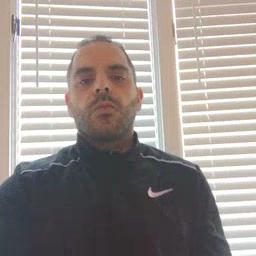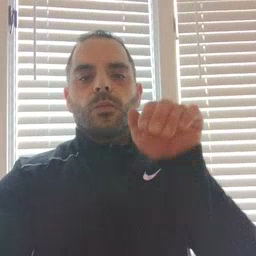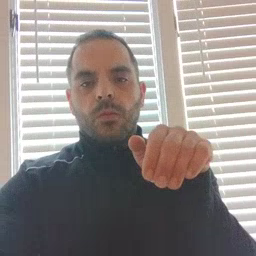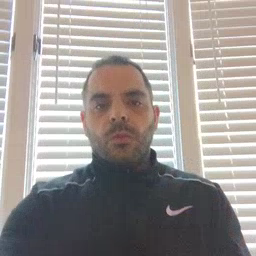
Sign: night